【题型】填空题　【知识点】解析几何　【难度】easy
已知点$P$是抛物线$y^2 = 8x$上一动点，点$Q$在圆$(x - 5)^2 + y^2 = 1$上运动，则$P$与$Q$两点间最短距离为\underline{\quad\quad\quad\quad}.
【解答】
【答案】$2\sqrt{6} - 1$

【分析】因为点$P$在圆外，$P$与$Q$两点间最短距离是抛物线上的点到圆心距离减去圆的半径，设出点$P$坐标，写出距离，再根据二次函数性质即可求解.

【详解】设抛物线$y^2 = 8x$上的点$P$坐标为$\left( \dfrac{y^2}{8}, y \right)$，

圆$(x - 5)^2 + y^2 = 1$的圆心为$C(5,0)$，半径$r = 1$.

点$P$到圆心$C$的距离$d = \sqrt{\left( \dfrac{y^2}{8} - 5 \right)^2 + y^2} = \sqrt{\dfrac{y^4}{64} - \dfrac{5}{4}y^2 + 25 + y^2} = \sqrt{\dfrac{y^4}{64} - \dfrac{1}{4}y^2 + 25}$.

令$t = y^2 (t \geq 0)$，则$d = \sqrt{\dfrac{t^2}{64} - \dfrac{1}{4}t + 25} = \sqrt{\dfrac{1}{64}(t - 8)^2 + 24}$，对其求最小值，

根据二次函数性质，当$t = 8$时，$d$最小为$2\sqrt{6}$.

则$P$与$Q$两点间最短距离为$d_{\min} - r = 2\sqrt{6} - 1$.

故答案为：$2\sqrt{6} - 1$.
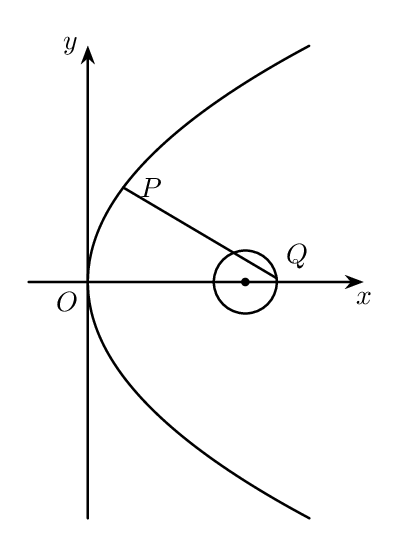